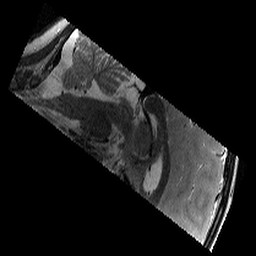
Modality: T2w
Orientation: sagittal
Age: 9
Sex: male
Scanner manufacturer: siemens
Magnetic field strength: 3 T
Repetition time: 9.23 s
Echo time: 0.067 s